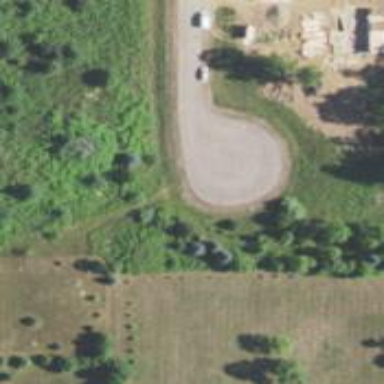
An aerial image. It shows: Turning circle on the road.